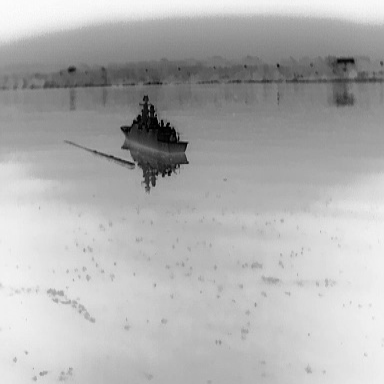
There is a warship in the infrared image.